Question: : I am trying to modify my existing web application for Windows Phone 7. My development environment is Microsoft Visual Studio 2010 premium and I've installed Windows Phone SDK 7.1. My web application contains HTML and CSS only. The web browser on the emulator is Internet Explorer Mobile 9.
: I'm unable to get my web pages to display full screen (The width is fine but and the remaining 20% is shown plain white.
For example, I tried to get a background image for my page and display it full page.
'''
<!DOCTYPE html>
<html>
<head>
<meta http-equiv="content-type" content="text/html; charset=utf-8" />
<meta http-equiv="Cache-control" content="no-cache" />
<title>index</title>
<link rel="stylesheet" type="text/css" media="only screen and (max-device-width: 500px)" href="mobile.css" />
</head>
<body>
<img src="background2.jpg" id="bbg" alt=""/>
</body>
</html>
'''
Following is the mobile.css:
'''
#bbg {
position:fixed;
top:0;
left:0;
/* Preserve aspet ratio */
min-width:100%;
min-height:100%;
}
'''

How could I correct this? Any ideas??
As Fabian mentioned in the accepted answer, here's what I had to add to my mark-up:
'''
<meta name="Viewport" content= "height= device-height; user-scaleable=no; initial-scale=1.0" />
'''
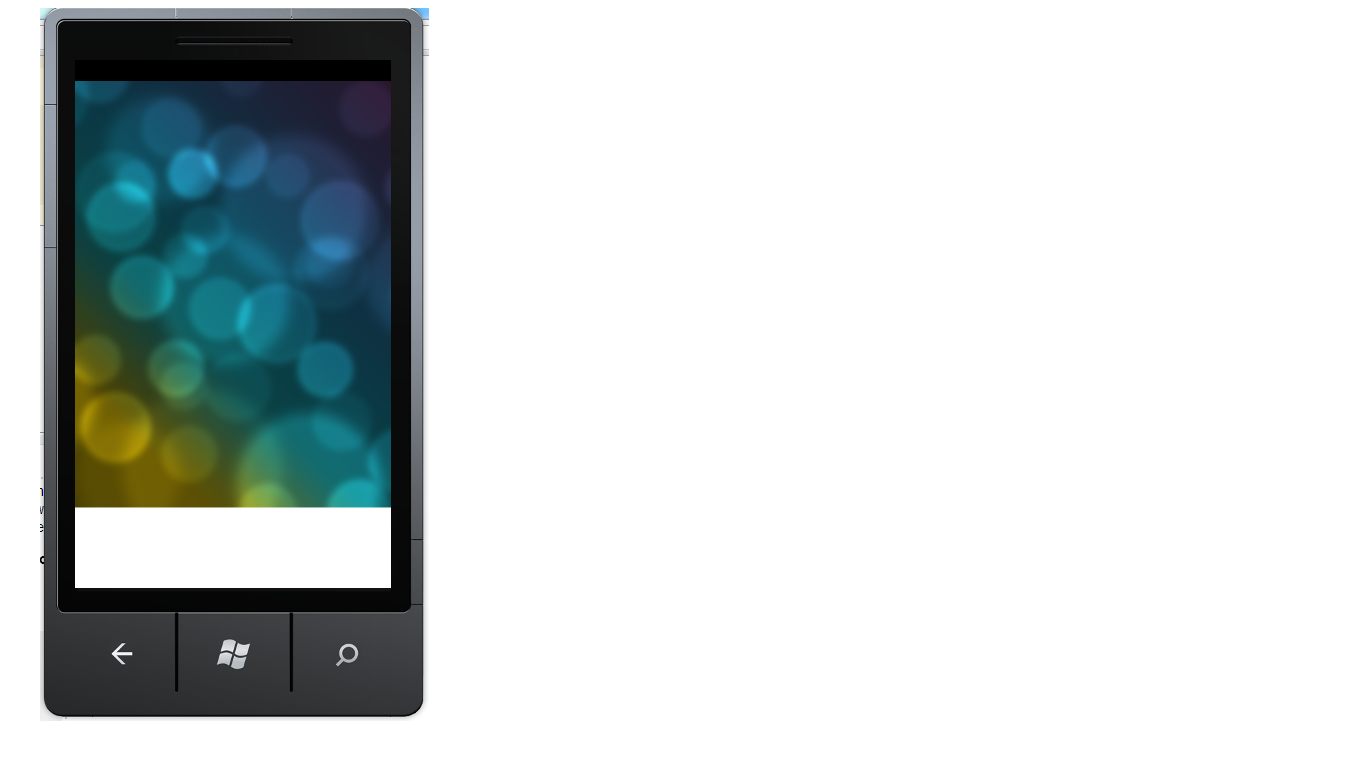
Answer: Try setting your <URL> tags up properly. These control the scaling of the page within the browser window.
If this still doesn't help, try setting your background image to the device resolution (800x480px) and see if that helps.